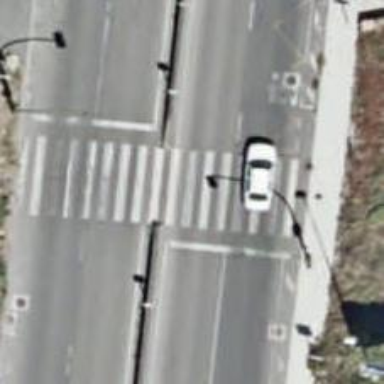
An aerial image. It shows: Crossing with traffic signals.